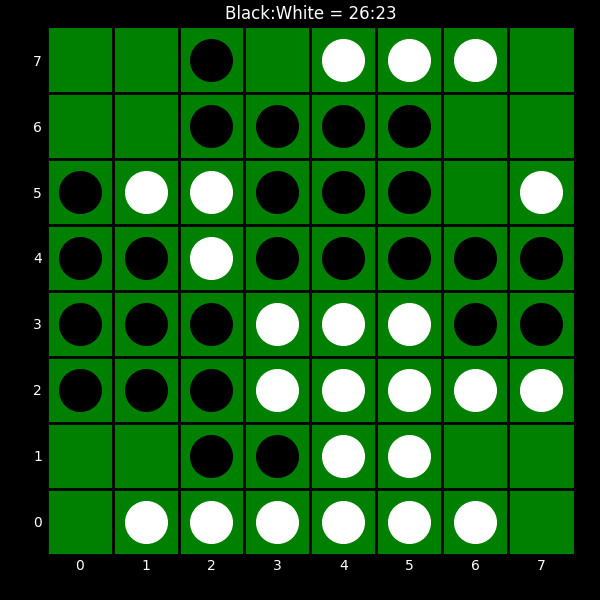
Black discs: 26
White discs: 23